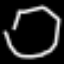
Label: octagon